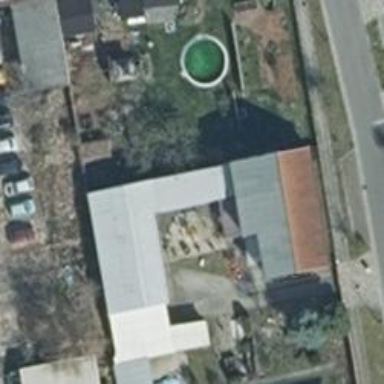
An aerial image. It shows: Simple house.